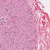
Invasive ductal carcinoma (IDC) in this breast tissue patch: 0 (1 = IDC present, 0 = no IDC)